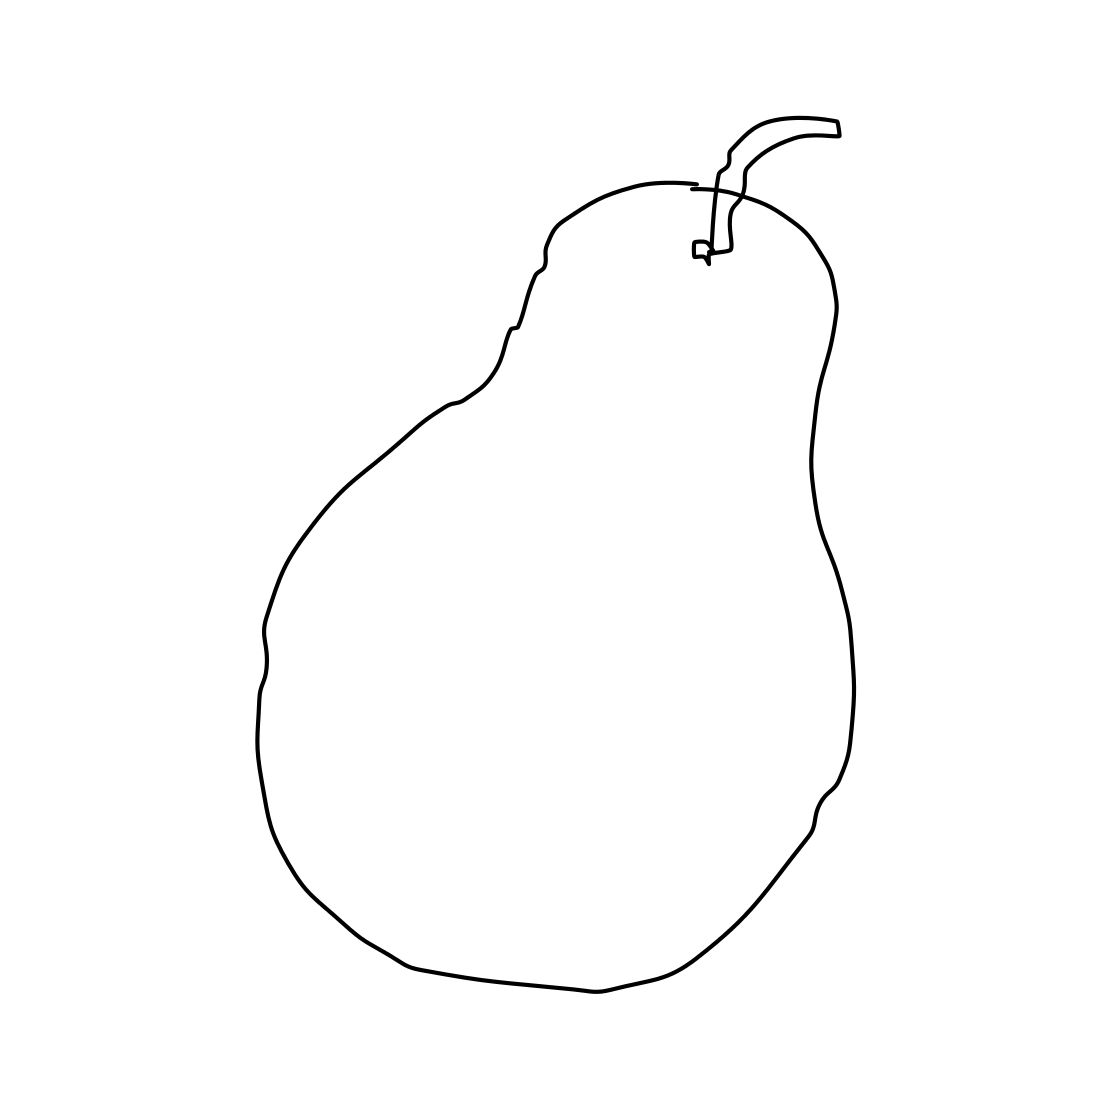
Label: pear